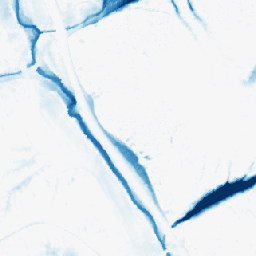
Category: morphological
Decomposition family: morphological_ellipse
Decomposition parameters: operation: closing
width: 30
height: 30
Upsampling method: area
Upsampling parameters: scale: 8
Upsampling scale: 8